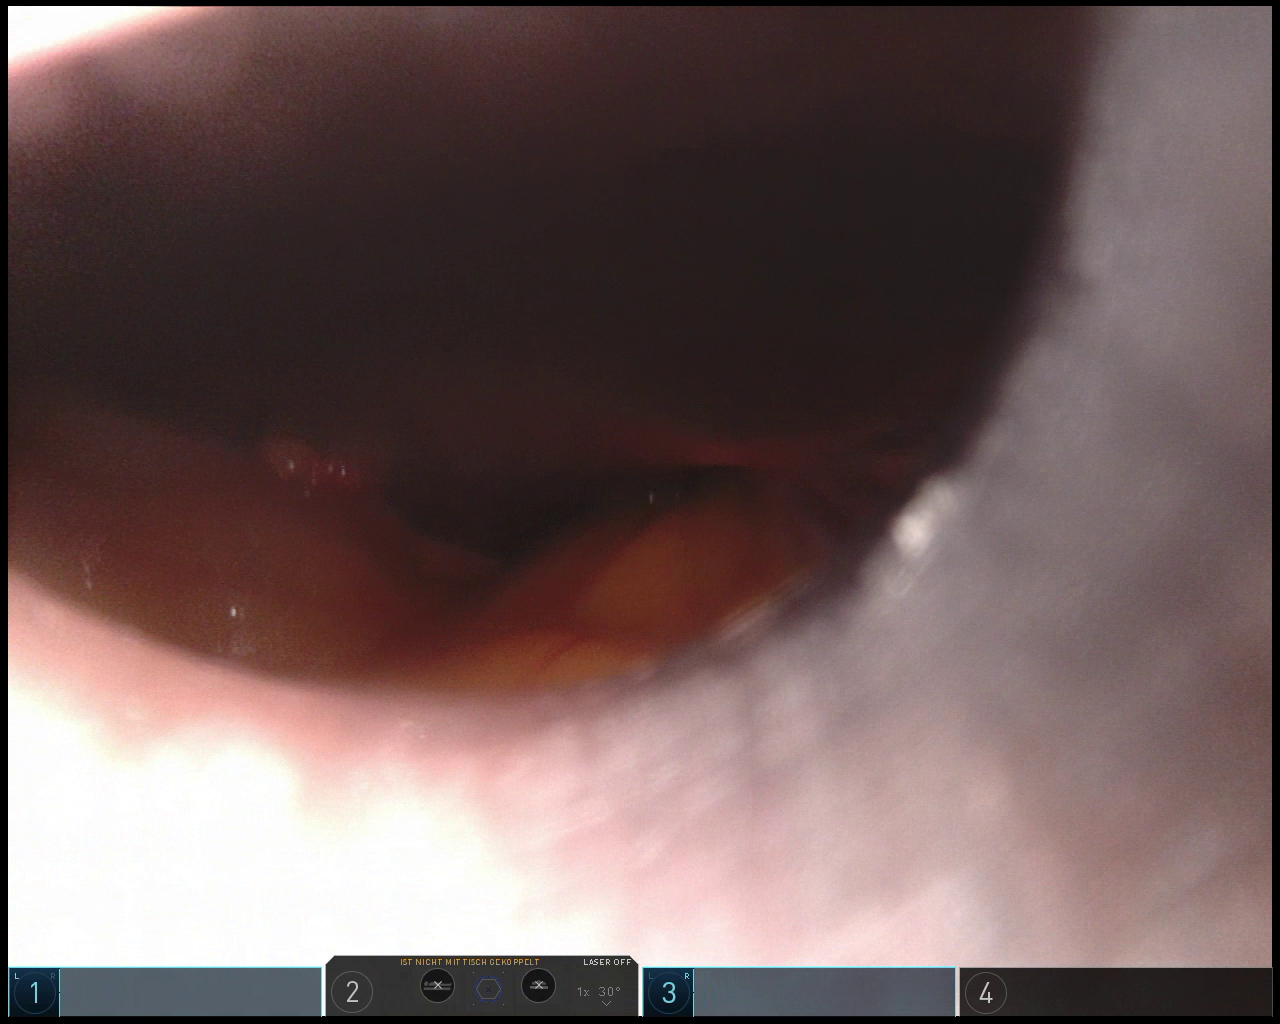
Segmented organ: liver
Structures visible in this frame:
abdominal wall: yes
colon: no
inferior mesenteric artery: no
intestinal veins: no
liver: yes
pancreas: no
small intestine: no
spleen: no
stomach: no
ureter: no
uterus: no
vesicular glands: no